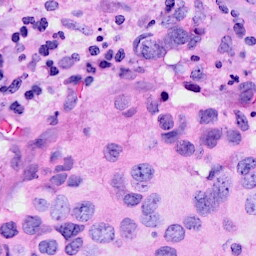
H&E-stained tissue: Breast